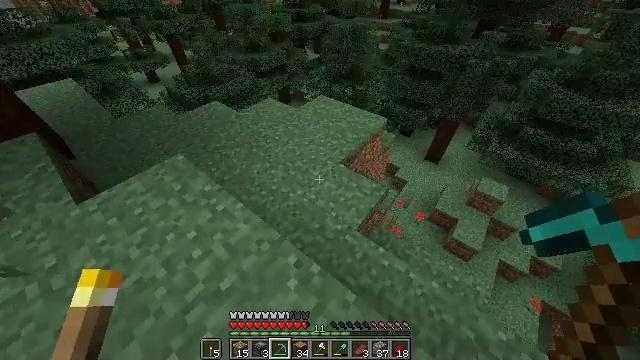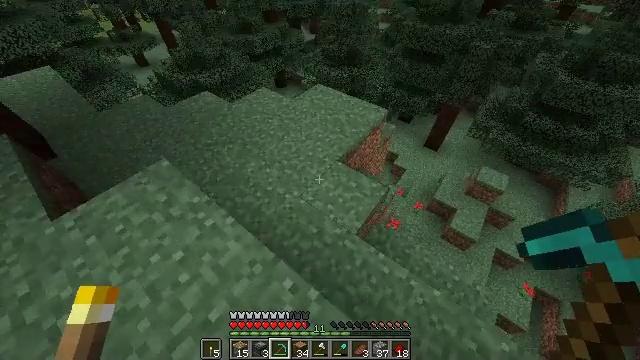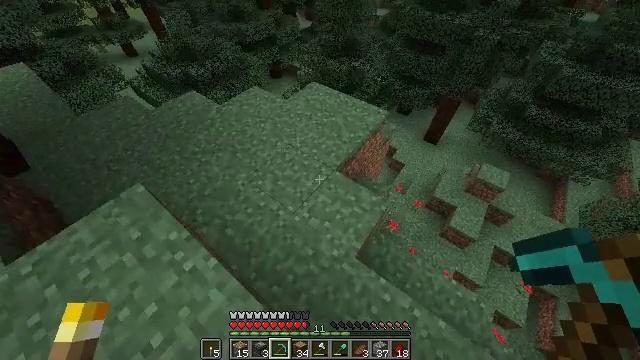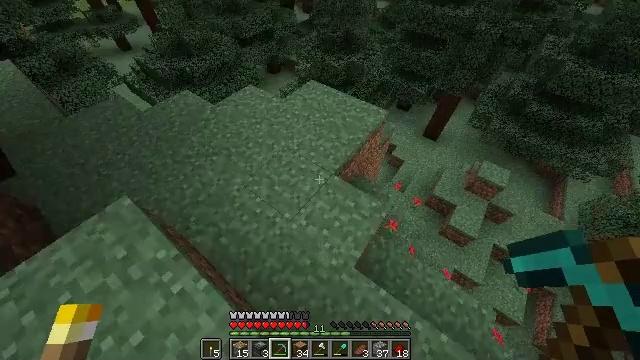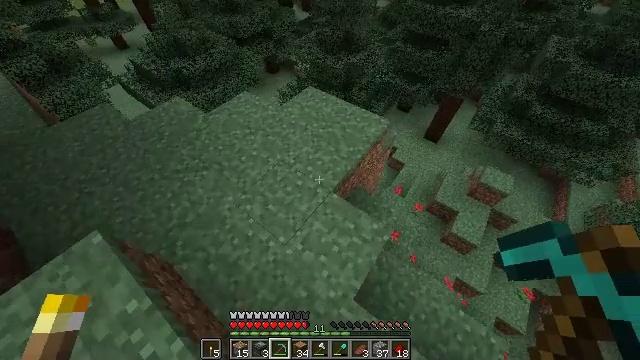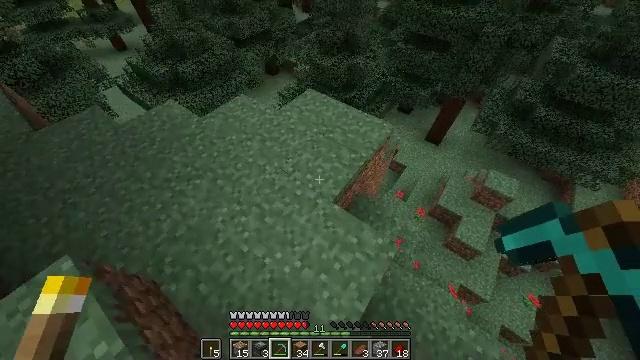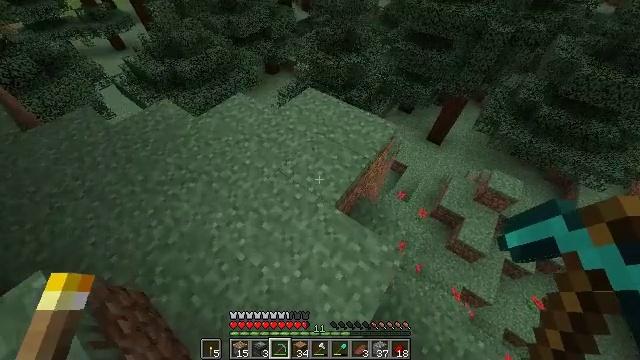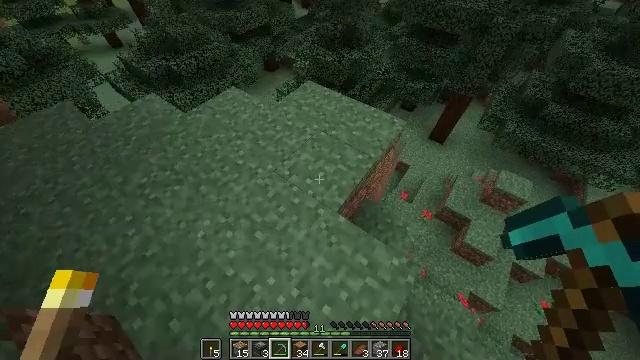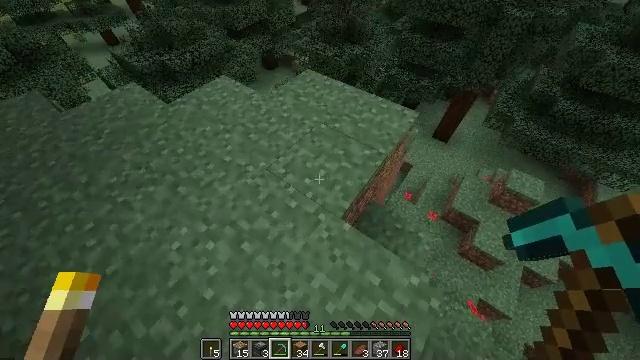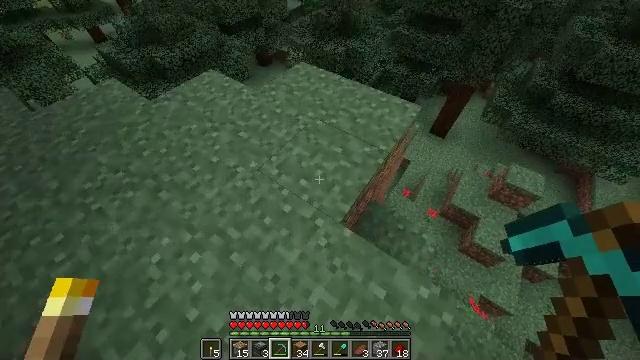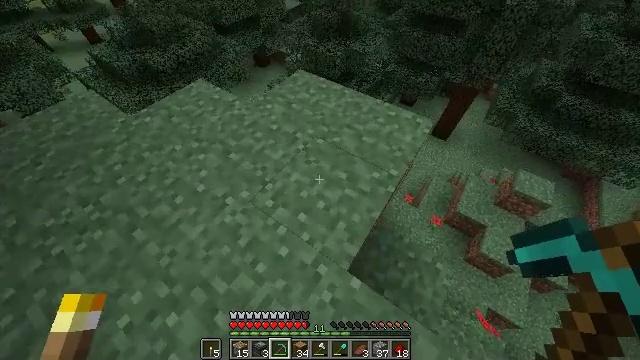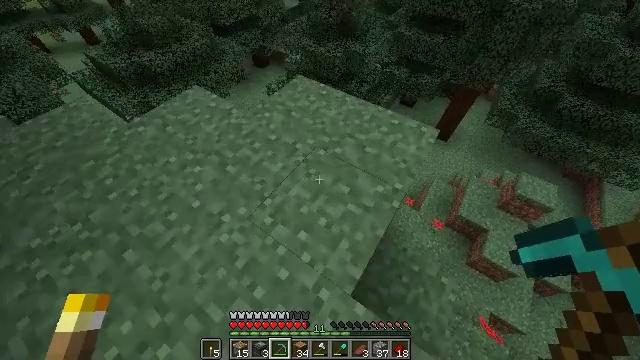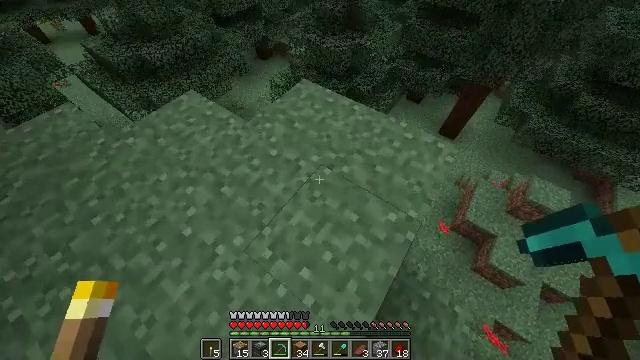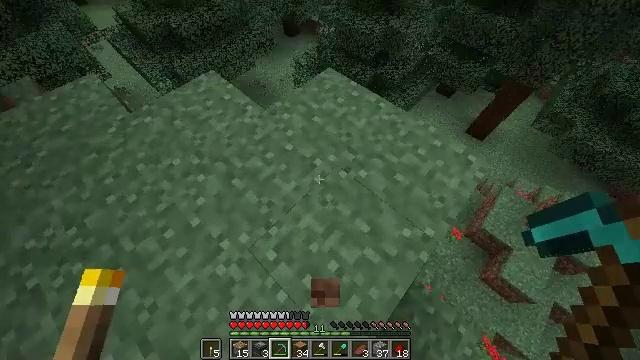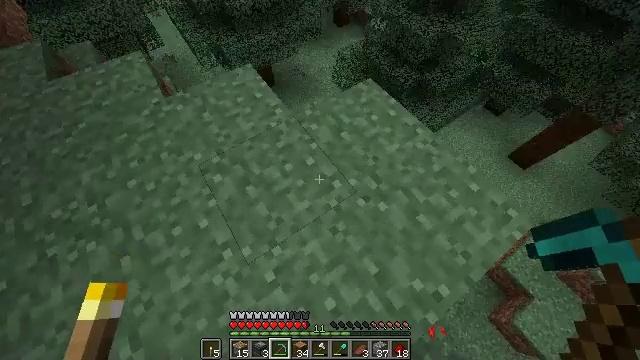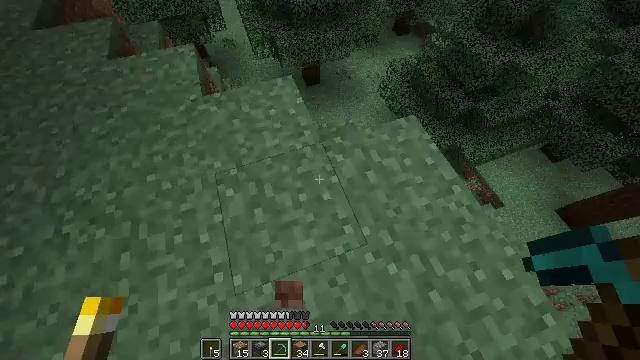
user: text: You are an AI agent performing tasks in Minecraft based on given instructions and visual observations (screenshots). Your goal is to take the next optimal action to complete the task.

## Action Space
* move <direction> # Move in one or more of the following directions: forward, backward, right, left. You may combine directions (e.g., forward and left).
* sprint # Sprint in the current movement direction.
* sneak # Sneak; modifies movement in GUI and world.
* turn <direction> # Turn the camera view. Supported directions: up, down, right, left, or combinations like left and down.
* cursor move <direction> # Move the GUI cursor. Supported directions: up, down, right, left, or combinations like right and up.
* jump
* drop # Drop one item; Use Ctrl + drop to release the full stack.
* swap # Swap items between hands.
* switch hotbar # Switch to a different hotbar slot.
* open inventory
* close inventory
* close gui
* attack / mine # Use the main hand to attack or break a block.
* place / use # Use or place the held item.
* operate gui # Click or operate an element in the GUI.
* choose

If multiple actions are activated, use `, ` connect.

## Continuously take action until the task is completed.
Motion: motion action
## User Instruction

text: Clear the sweet berry bush to collect the sweet berries.
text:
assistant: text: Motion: move forward, turn down
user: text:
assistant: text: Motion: move forward, turn down
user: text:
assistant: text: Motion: move forward, sprint, turn down
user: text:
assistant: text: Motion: move forward, sprint
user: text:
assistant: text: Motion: move forward, sprint
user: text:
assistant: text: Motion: move forward, sprint
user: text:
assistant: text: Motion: move forward
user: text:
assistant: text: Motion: move forward
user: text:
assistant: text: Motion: move forward, sprint, turn right
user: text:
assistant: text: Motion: move forward, sprint
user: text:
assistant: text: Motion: move forward, sprint
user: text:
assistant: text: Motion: move forward, sprint, turn left and down
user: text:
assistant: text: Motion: move forward, turn left and down
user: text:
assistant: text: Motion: move forward, turn left and down
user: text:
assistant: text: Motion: move forward, turn left
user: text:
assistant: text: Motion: move forward, sprint, turn left
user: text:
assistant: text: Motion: move forward, sprint, turn left
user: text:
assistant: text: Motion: move forward, sprint, turn left
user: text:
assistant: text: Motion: move forward, sprint, turn left
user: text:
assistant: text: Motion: move forward
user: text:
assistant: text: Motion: move forward, sprint
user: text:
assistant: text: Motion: move forward, sprint
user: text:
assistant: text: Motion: move forward, sprint
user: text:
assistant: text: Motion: move forward, sprint, turn right and down
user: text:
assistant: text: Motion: move forward, sprint, turn right
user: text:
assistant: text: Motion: move forward
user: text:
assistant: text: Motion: move forward
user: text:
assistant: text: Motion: move forward, sprint
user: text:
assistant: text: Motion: move forward, sprint, turn left and down
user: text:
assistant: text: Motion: move forward, sprint, turn left